Question: I am trying to create a progress bar and I want a cycle divider so that I can divide the situations I have
Can someone give me a solution ?
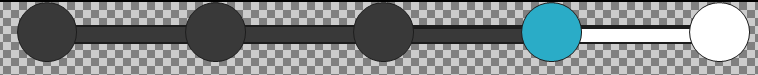
Answer: I tried to recreate your progress bar, see my fiddle <URL>.
Just add a class '.current' to the '.cycle' you want to be currently highlighted. I used pure CSS on this with floats for better compatibility.
You can add numbers to the circles by adding '.counter' class to the '.progress' element.
'''
.progress, .progress * { box-sizing: border-box; }
.progress {
width: 410px;
padding: 15px;
padding-left: 25px;
margin: 20px;
border-radius: 3px;
background: #ddd;
}
.progress .cycle {
width: 90px;
height: 10px;
border: 1px solid #111;
float: left;
position: relative;
background: #555;
}
.progress .cycle:first-of-type {
width: 0px;
}
.progress .cycle.current ~ .cycle {
background: #fff;
}
.progress .cycle:after {
content: '';
width: 30px;
height: 30px;
border: 1px solid #111;
border-radius: 50%;
position: absolute;
top: -12px;
right: -15px;
z-index: 2;
background: #555;
}
.progress .cycle.current:after {
background: deepskyblue;
}
.progress .cycle.current ~ .cycle:after {
background: #fff;
}
/* With Counters */
.progress.counter {
counter-reset: cycle;
}
.progress.counter .cycle:after {
counter-increment: cycle;
content: counter(cycle);
line-height: 30px;
text-align: center;
font-family: Arial;
}
'''
'''
Using Floats
<div class="progress">
<div class="cycle"></div>
<div class="cycle"></div>
<div class="cycle"></div>
<div class="cycle current"></div>
<div class="cycle"></div>
<div style="clear: both; height: 0px;">&nbsp;</div>
</div>
<div class="progress">
<div class="cycle"></div>
<div class="cycle current"></div>
<div class="cycle"></div>
<div class="cycle"></div>
<div class="cycle"></div>
<div style="clear: both; height: 0px;">&nbsp;</div>
</div>
<div class="progress counter">
<div class="cycle"></div>
<div class="cycle"></div>
<div class="cycle"></div>
<div class="cycle"></div>
<div class="cycle current"></div>
<div style="clear: both; height: 0px;">&nbsp;</div>
</div>
'''
---
I also created another demo <URL> approach.
The contents of the .progress element will now adjust according to the width of the element. This gives way to adding more cycles dynamically and adjusting the progress bar width without worrying about fixed widths. Also, this prevents the cycles from wrapping in very compressed widths.
'''
body { font-family: Arial; font-weight: normal;}
.progress, .progress * { box-sizing: border-box; }
.progress {
padding: 25px;
margin: 20px;
border-radius: 3px;
display: flex;
flex-flow: row nowrap;
background: #ddd;
}
.progress .cycle {
height: 10px;
border: 1px solid #111;
flex: 1 0 auto;
position: relative;
background: #555;
}
.progress .cycle:first-of-type {
width: 0px;
flex: 0 0;
}
.progress .cycle.current ~ .cycle {
background: #fff;
}
.progress .cycle:after {
content: '';
width: 30px;
height: 30px;
border: 1px solid #111;
border-radius: 50%;
position: absolute;
top: -12px;
right: -15px;
z-index: 2;
background: #555;
}
.progress .cycle.current:after {
background: deepskyblue;
}
.progress .cycle.current ~ .cycle:after {
background: #fff;
}
/* With Counters */
.progress.counter {
counter-reset: cycle;
}
.progress.counter .cycle:after {
counter-increment: cycle;
content: counter(cycle);
line-height: 30px;
text-align: center;
font-family: Arial;
}
/* Fixed Width */
.fixed1 {
width: 400px;
}
.fixed2 {
width: 300px;
}
'''
'''
<h2>Using Flex</h2>
6 cycles (fixed width)
<div class="progress fixed1">
<div class="cycle"></div>
<div class="cycle"></div>
<div class="cycle"></div>
<div class="cycle current"></div>
<div class="cycle"></div>
<div class="cycle"></div>
<div style="clear: both; height: 0px;">&nbsp;</div>
</div>
9 cycles (100% width)
<div class="progress">
<div class="cycle"></div>
<div class="cycle current"></div>
<div class="cycle"></div>
<div class="cycle"></div>
<div class="cycle"></div>
<div class="cycle"></div>
<div class="cycle"></div>
<div class="cycle"></div>
<div class="cycle"></div>
</div>
5 cycles (fixed width, numbered)
<div class="progress counter fixed2">
<div class="cycle"></div>
<div class="cycle"></div>
<div class="cycle"></div>
<div class="cycle"></div>
<div class="cycle current"></div>
</div>
7 cycles (100%, numbered)
<div class="progress counter">
<div class="cycle"></div>
<div class="cycle"></div>
<div class="cycle"></div>
<div class="cycle"></div>
<div class="cycle current"></div>
<div class="cycle"></div>
<div class="cycle"></div>
</div>
'''
The only problem for the CSS3 flexbox approach is browser <URL>